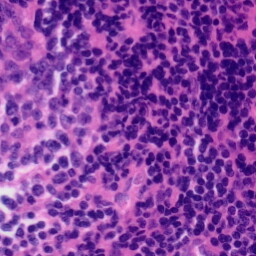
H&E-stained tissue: Tonsil